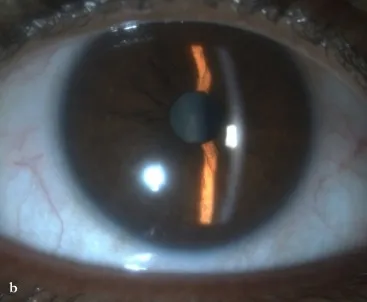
B) The anterior chamber had deepened and the eye was quiet at 8-month follow-up.
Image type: ophthalmic_imaging (slit_lamp_photograph)